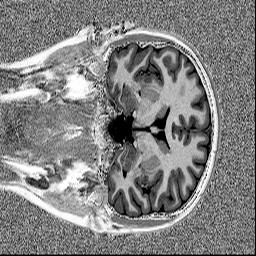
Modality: MP2RAGE
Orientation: coronal
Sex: female